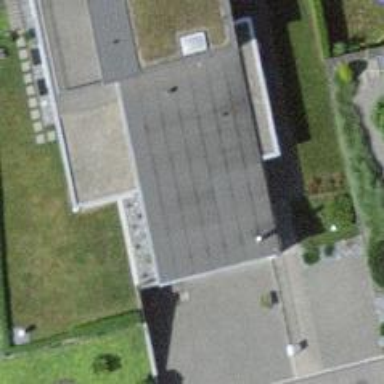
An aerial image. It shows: Detached building.